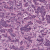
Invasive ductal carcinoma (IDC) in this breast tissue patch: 1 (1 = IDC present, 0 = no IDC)